Field crop: maize
Growth stage: 2
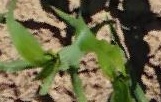
Species: maize